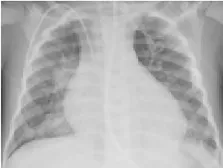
Serial chest radiographs for Case 2 demonstrating the progression and subsequent improvement of diffuse bilateral interstitial and alveolar opacities. Following intubation.
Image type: radiology (x_ray)